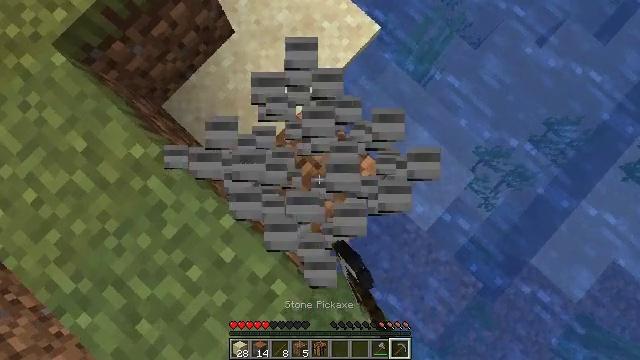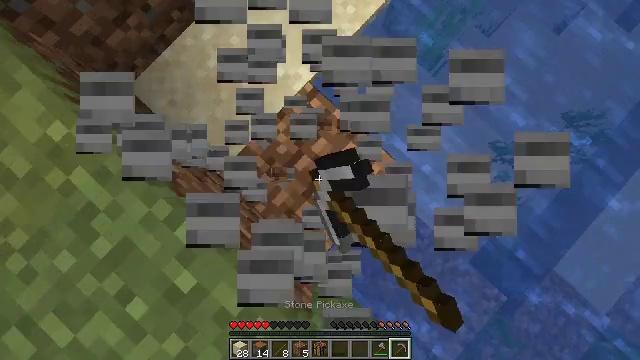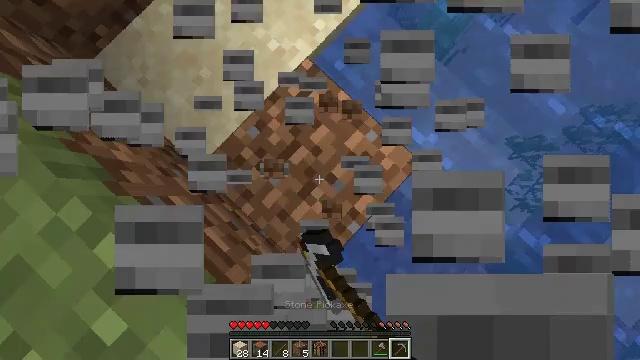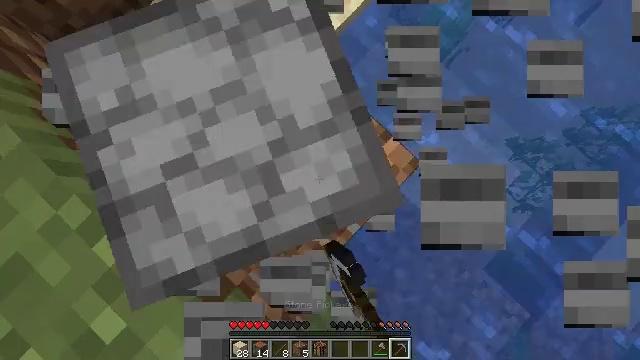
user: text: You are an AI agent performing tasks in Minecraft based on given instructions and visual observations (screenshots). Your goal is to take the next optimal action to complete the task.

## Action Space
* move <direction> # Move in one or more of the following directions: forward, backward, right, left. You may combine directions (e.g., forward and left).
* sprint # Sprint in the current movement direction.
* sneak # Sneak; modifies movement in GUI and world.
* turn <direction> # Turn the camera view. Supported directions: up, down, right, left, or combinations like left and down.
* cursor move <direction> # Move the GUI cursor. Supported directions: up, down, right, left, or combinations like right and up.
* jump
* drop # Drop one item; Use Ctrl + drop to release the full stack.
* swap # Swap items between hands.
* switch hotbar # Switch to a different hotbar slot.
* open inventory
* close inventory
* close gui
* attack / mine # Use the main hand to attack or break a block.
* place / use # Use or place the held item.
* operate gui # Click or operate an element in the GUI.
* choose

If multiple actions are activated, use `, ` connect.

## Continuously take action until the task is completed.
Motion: motion action
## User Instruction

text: Get the furnace back into your inventory.
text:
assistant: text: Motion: attack / mine
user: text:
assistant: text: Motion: attack / mine
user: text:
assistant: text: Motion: attack / mine
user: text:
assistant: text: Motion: attack / mine